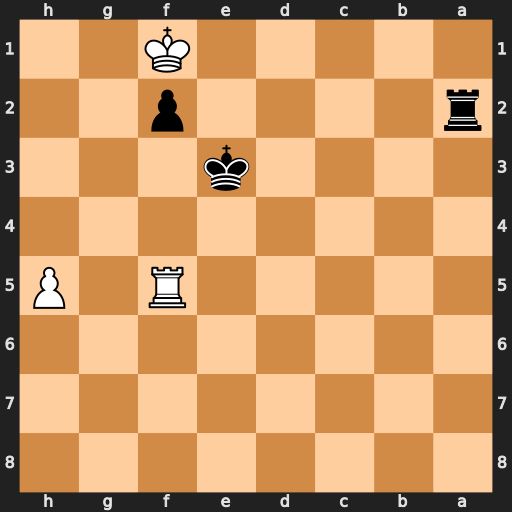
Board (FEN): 8/8/8/5R1P/8/4k3/r4p2/5K2
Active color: b
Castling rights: -
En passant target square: -
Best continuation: Ra1+ Kg2 Rg1+